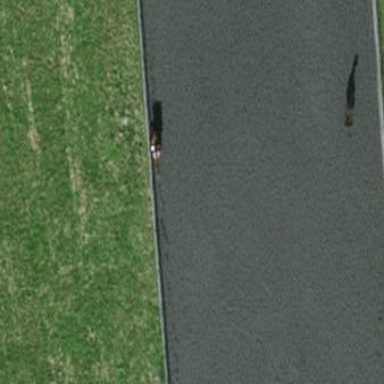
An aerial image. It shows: Equestrian pitch for leisure land use.